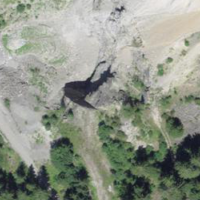
EUNIS habitat code: 48
Species observed at this site:
Sambucus racemosa